Chest X-ray:
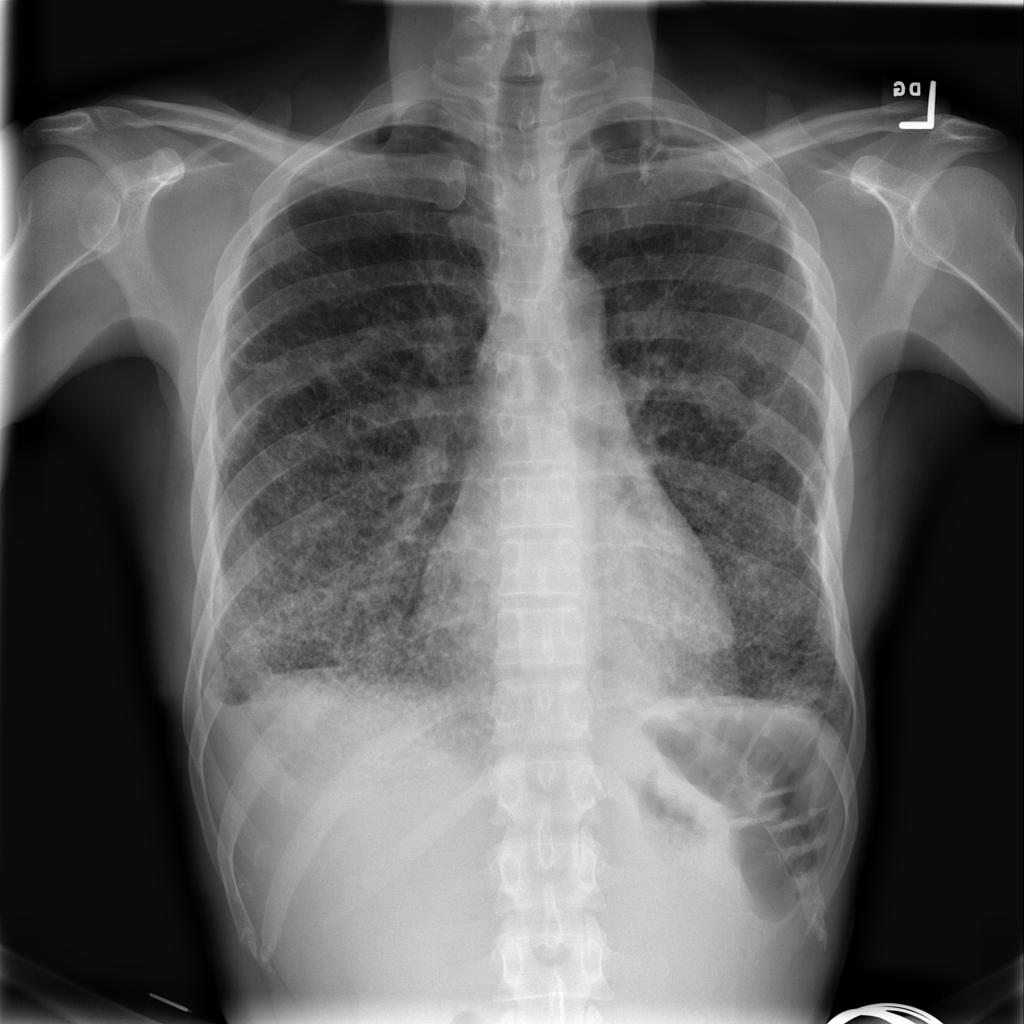
Findings: Fibrosis, Fracture, Consolidation
No abnormal finding: no